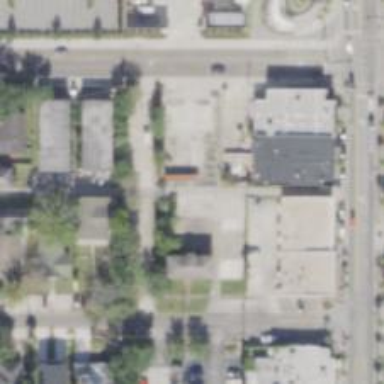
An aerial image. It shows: Alley classified as service road.